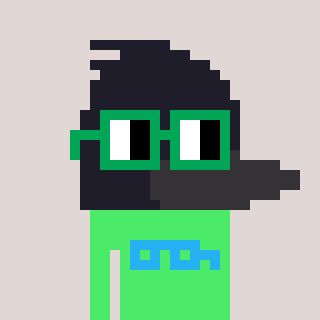
a pixel art character with square green glasses, a raven-shaped head and a teal-colored body on a warm background